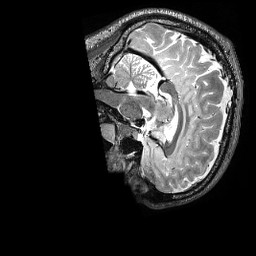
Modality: T2w
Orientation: sagittal
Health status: healthy
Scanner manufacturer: siemens
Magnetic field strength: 3 T
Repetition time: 3.2 s
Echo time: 0.565 s